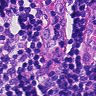
Metastatic tissue present: no